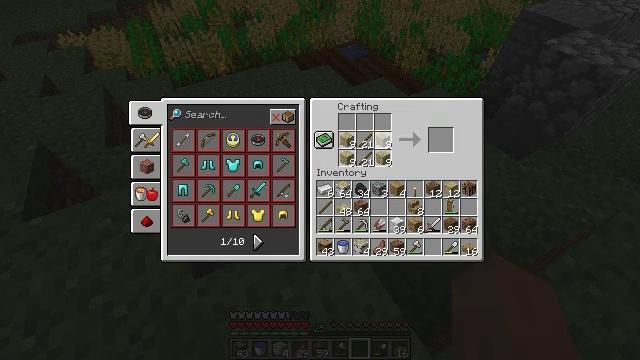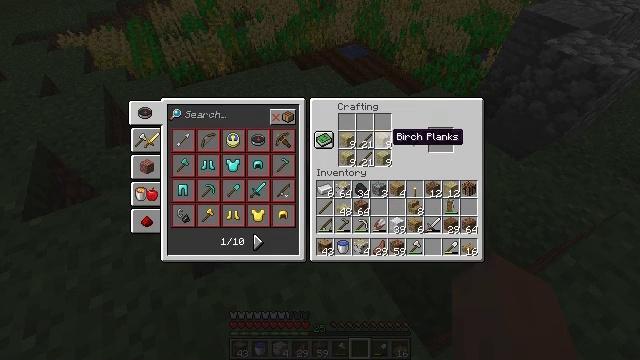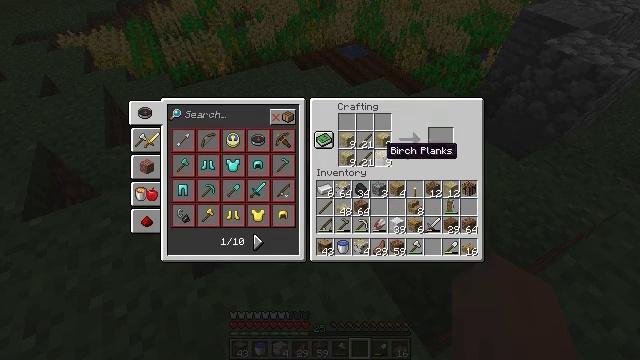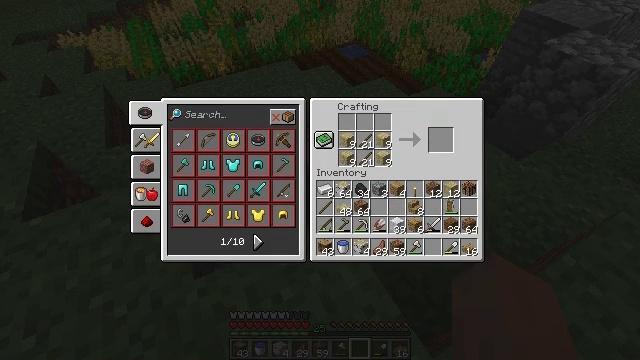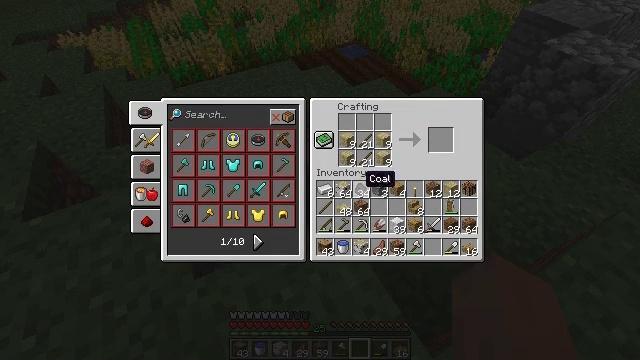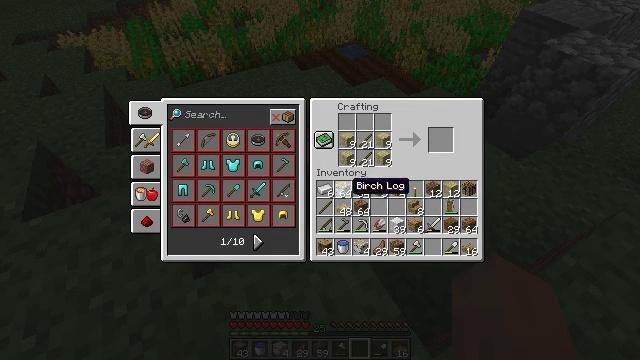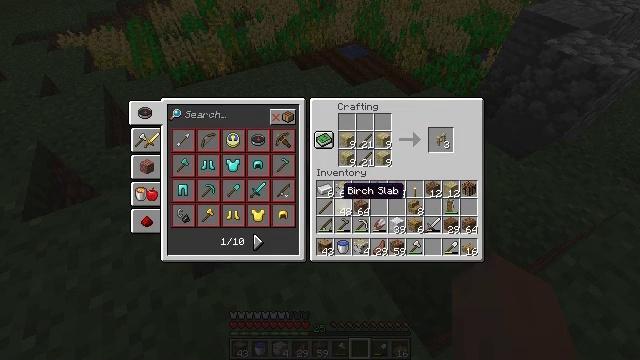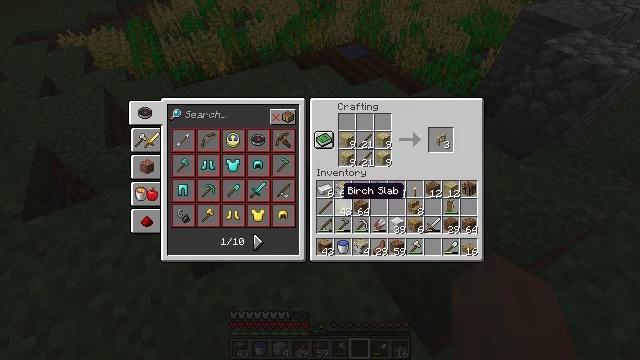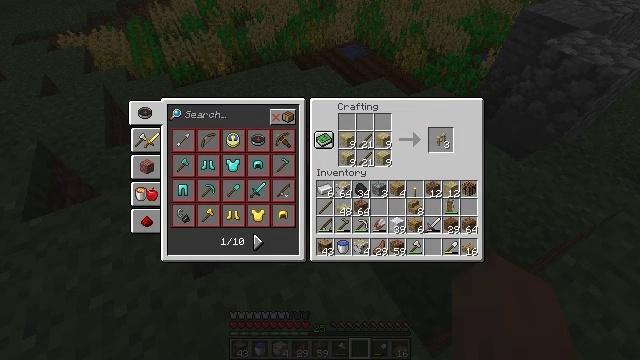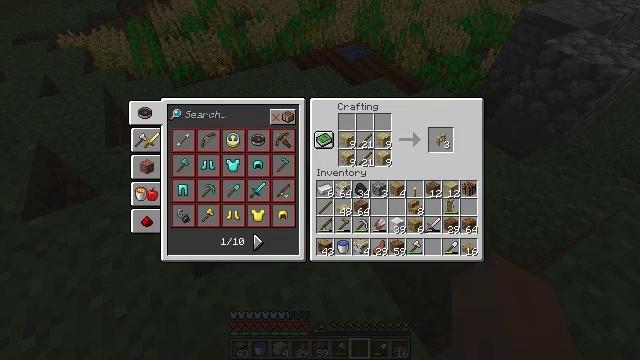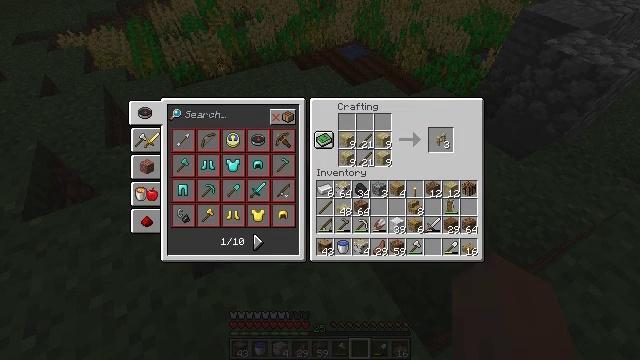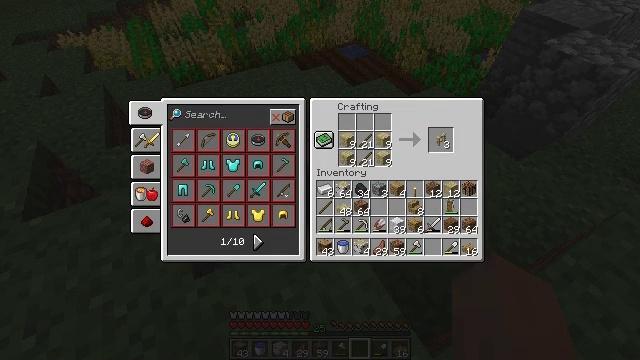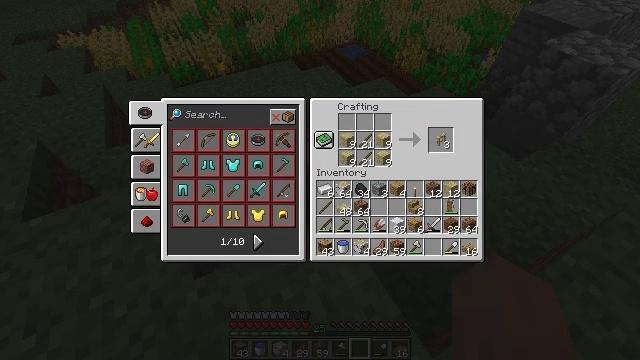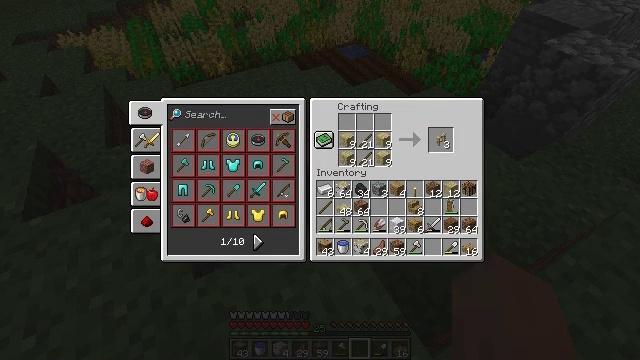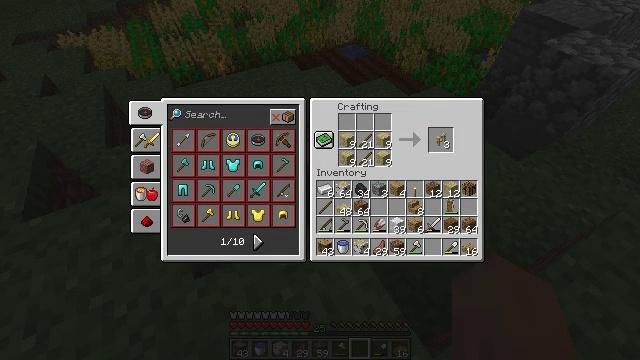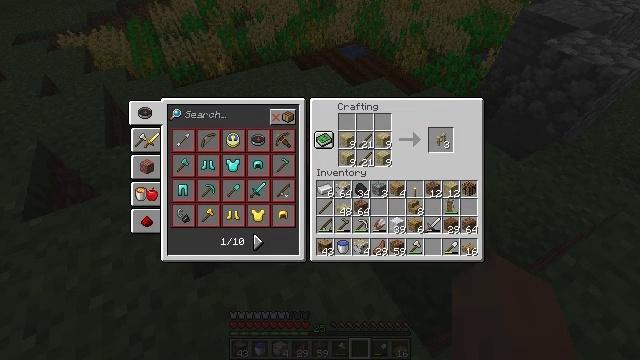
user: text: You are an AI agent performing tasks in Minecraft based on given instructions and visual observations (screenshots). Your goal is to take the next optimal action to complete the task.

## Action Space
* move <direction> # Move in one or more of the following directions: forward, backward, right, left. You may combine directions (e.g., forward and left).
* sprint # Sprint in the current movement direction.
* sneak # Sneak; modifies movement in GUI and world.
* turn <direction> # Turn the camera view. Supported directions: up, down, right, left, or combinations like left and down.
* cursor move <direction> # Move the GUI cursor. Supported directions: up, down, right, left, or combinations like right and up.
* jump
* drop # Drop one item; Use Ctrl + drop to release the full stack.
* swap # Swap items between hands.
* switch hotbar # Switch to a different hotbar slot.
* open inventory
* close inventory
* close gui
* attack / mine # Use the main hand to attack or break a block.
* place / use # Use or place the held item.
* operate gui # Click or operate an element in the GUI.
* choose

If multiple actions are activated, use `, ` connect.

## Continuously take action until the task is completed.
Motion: motion action
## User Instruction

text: Craft a birch fence.
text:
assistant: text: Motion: no_op
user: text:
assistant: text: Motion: cursor move down
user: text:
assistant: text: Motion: cursor move left and down
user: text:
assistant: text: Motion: cursor move left and down
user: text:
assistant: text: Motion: cursor move left and down
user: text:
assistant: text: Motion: cursor move left
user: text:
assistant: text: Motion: no_op
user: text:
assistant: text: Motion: cursor move right and up
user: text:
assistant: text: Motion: cursor move right and up
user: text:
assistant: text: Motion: cursor move right
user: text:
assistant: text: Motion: no_op
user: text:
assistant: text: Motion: no_op
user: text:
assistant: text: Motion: no_op
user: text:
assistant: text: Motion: cursor move left
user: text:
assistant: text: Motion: no_op
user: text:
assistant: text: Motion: no_op
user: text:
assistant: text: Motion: no_op
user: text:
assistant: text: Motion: no_op
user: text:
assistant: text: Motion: no_op
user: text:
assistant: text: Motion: no_op
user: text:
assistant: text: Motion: no_op
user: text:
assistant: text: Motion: no_op
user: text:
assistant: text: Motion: operate gui
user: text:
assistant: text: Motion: operate gui
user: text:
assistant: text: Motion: operate gui
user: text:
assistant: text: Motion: no_op
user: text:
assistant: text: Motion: operate gui
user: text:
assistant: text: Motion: operate gui
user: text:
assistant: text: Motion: no_op
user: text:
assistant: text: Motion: no_op